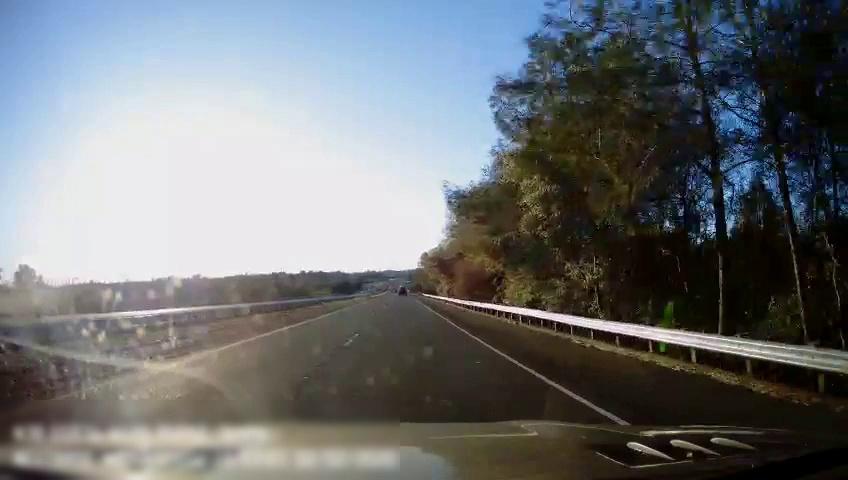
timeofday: Day
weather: Sunny
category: Drivable Space
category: Drivable Space
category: Lanes | Current Lane
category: Lanes | Current Lane
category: Lanes | Alternate Lane